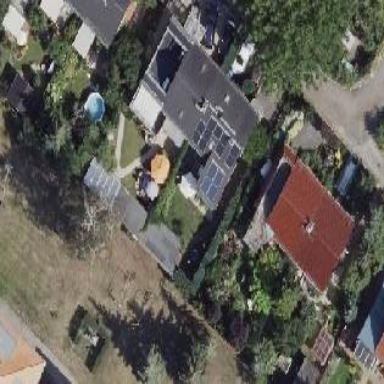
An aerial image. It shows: Semidetached house.